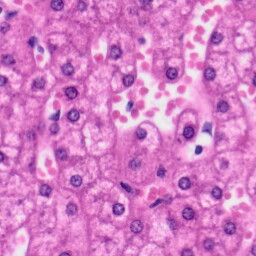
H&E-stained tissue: Liver